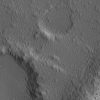
Atmospheric dust classification: not_dusty